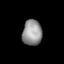
Tissue: lung
Cell type: T cells
Senescence score: 0.5821
Nuclear area (px): 489
Mean DAPI intensity: 148.088